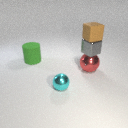
large red metal sphere in front of large green rubber cylinder